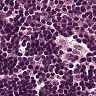
Metastatic tissue present: no